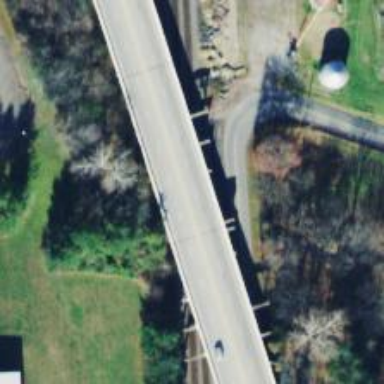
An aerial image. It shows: Bridge crossing over expressway trunk road.